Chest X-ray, PA view. Patient: 56 years old, sex F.
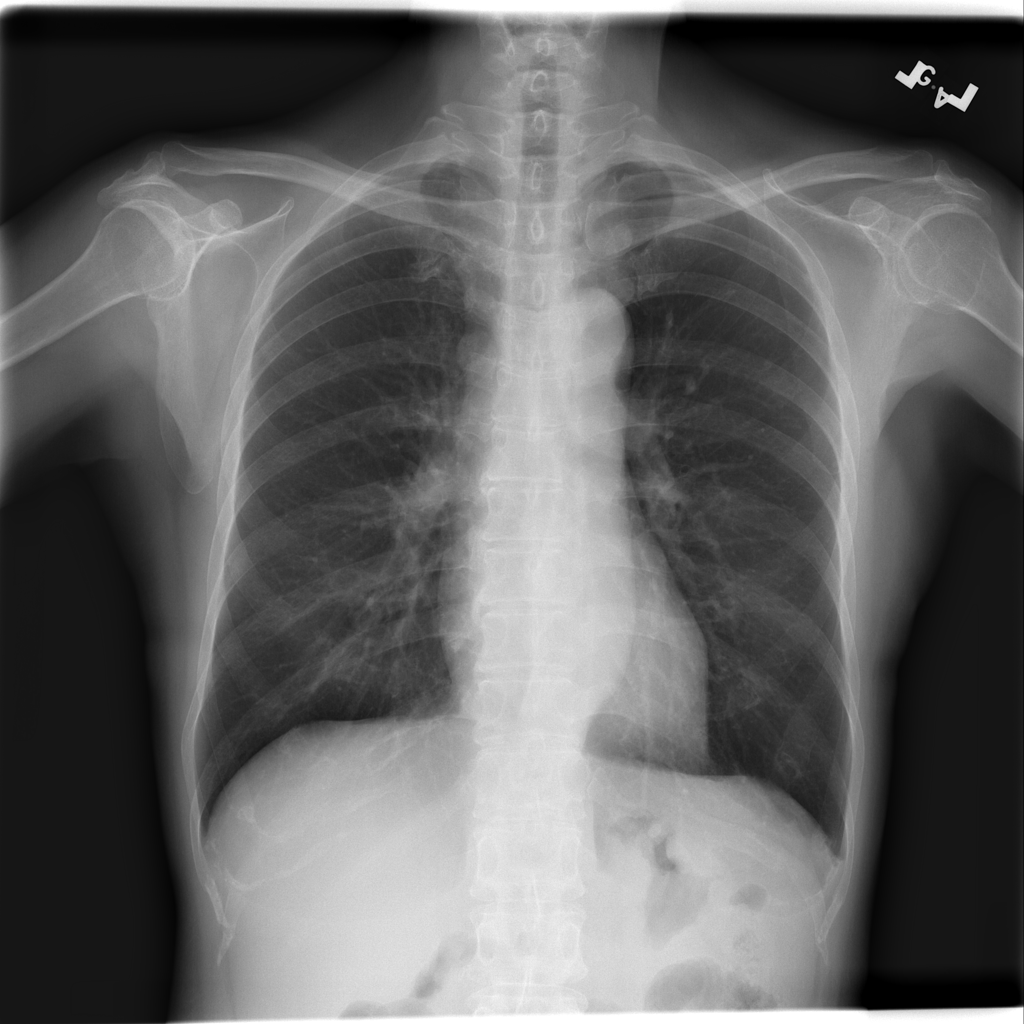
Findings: No Finding